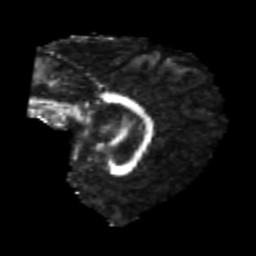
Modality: FA
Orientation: sagittal
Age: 22
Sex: male
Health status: healthy
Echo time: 0.074 s